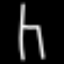
Label: chair